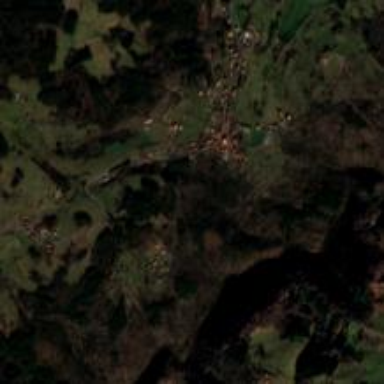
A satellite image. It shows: Village.